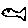
Label: fish